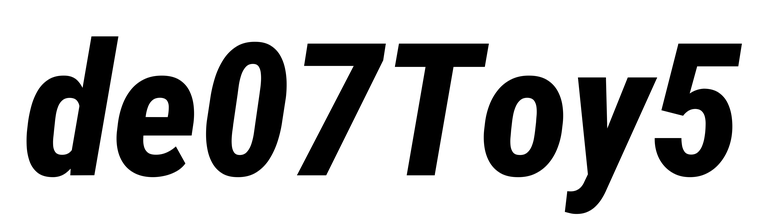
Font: Roboto-Italic_Condensed_ExtraBold_Italic